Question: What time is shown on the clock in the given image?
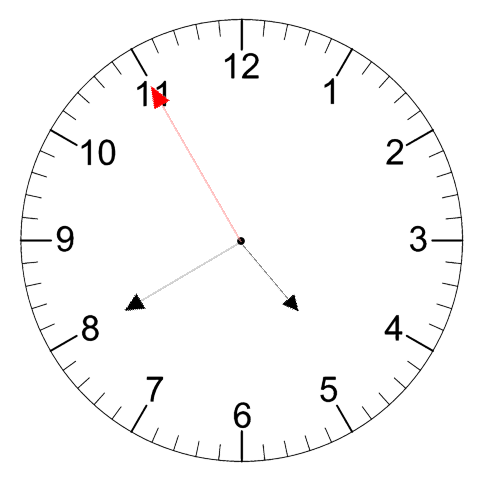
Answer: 04:39:55